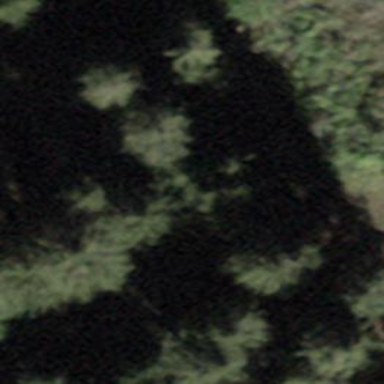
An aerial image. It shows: Forest area.